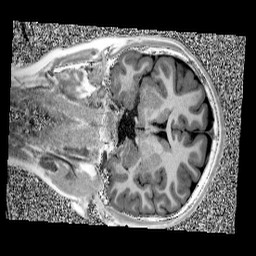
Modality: UNIT1
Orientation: coronal
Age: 12
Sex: male
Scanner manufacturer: siemens
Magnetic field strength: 3 T
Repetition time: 4 s
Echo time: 0.00299 s